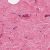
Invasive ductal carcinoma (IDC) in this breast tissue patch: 0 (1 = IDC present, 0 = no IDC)